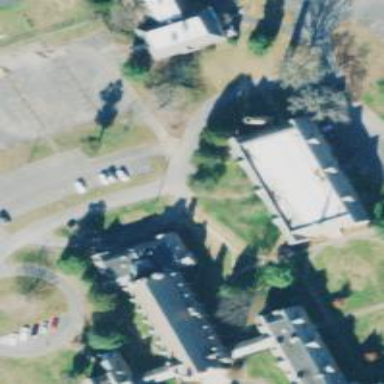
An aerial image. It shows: University building.